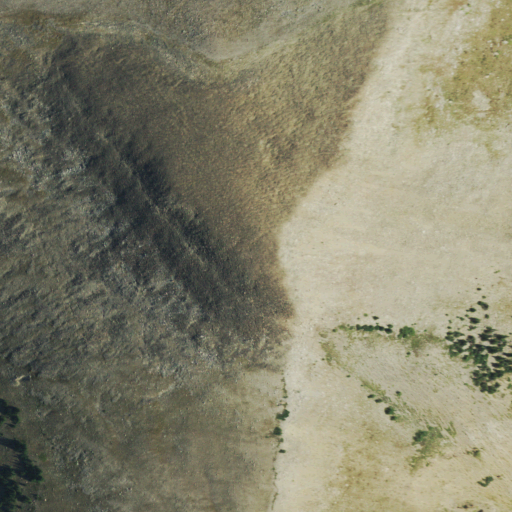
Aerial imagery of mountain in Colorado named Cross Mountain containing shrub, grassland, and barren land